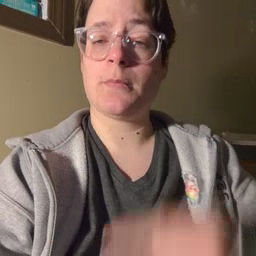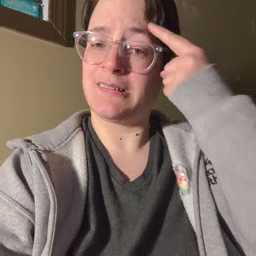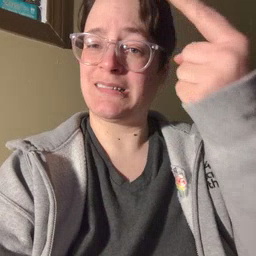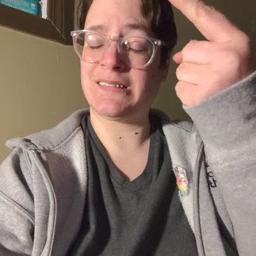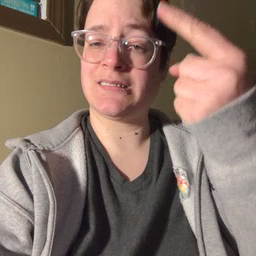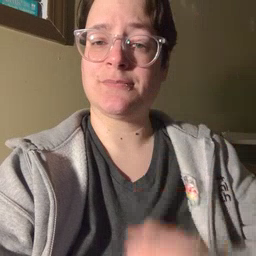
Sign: penny